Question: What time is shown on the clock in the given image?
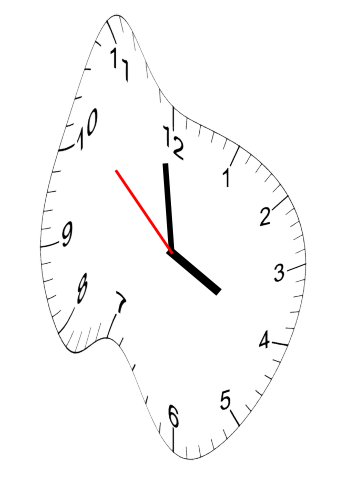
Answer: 03:58:52